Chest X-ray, AP view. Patient: 62 years old, sex F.
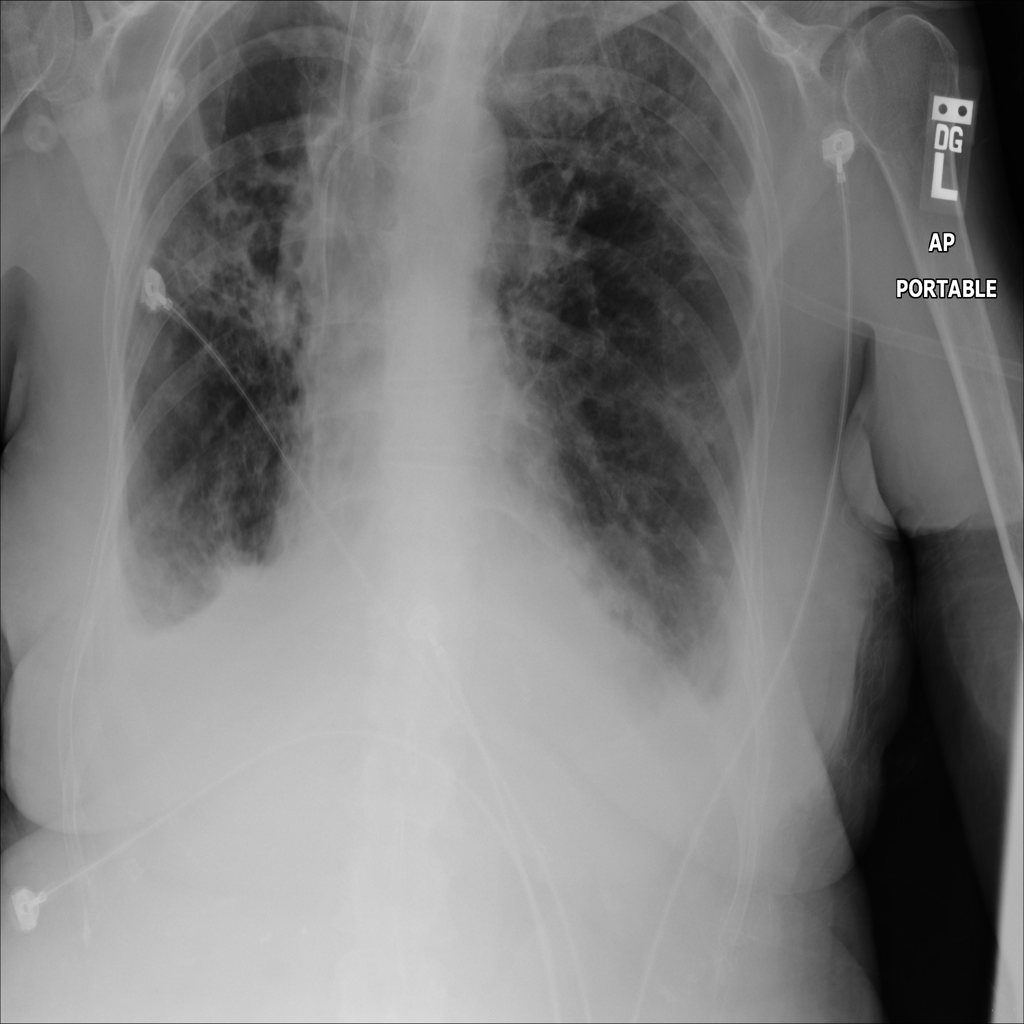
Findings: No Finding